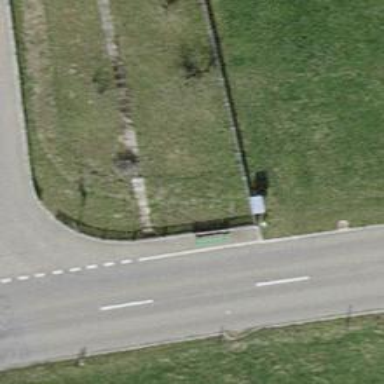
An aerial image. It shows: Bench for seating.